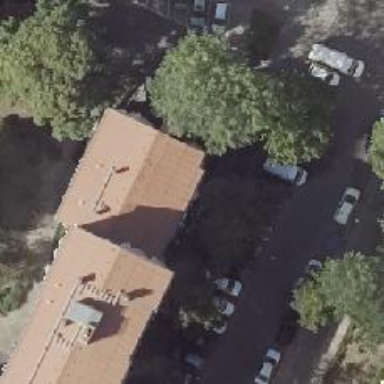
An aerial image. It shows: Parking entrance.